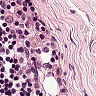
Metastatic tissue present: no